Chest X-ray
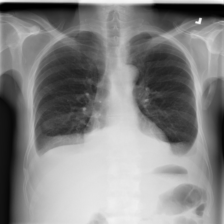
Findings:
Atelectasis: negative
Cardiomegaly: negative
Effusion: positive
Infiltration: negative
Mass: negative
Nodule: negative
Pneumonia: negative
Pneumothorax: negative
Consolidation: negative
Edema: negative
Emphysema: negative
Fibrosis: negative
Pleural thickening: negative
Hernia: negative